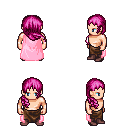
a pixel art fantasy rpg character, male body template, human, light skin, pink cape, robe skirt, pink right-swept hairstyle, maroon shoes, four views (front, back, left, right), 2x2 character sprite sheet, small pixel art, hard edges, no anti-aliasing